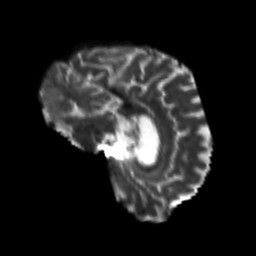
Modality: T2w
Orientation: sagittal
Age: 74
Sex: female
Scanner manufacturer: siemens
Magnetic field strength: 3 T
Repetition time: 7.3 s
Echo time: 0.087 s